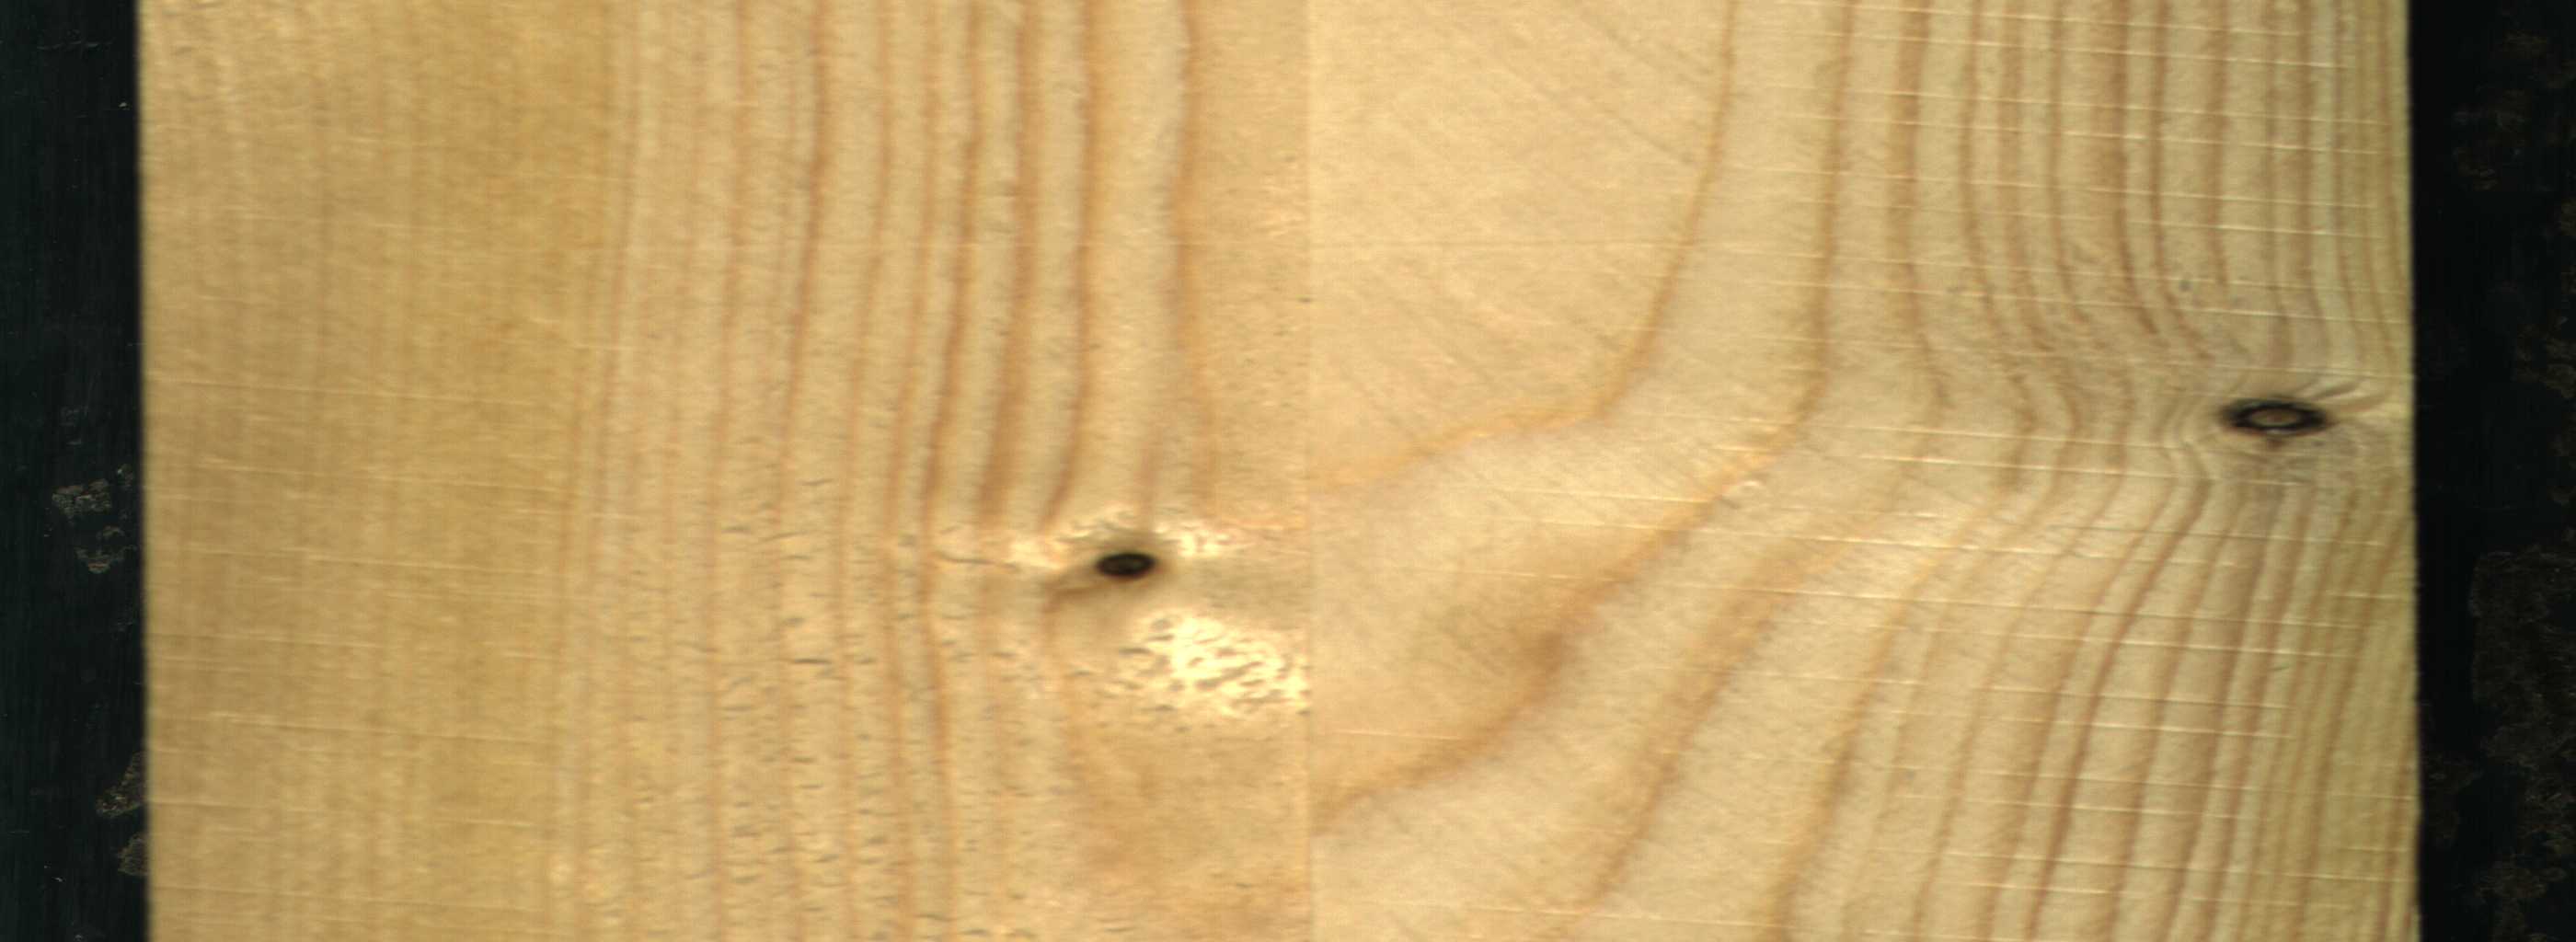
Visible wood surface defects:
Dead_Knot
Dead_Knot